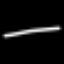
Label: line